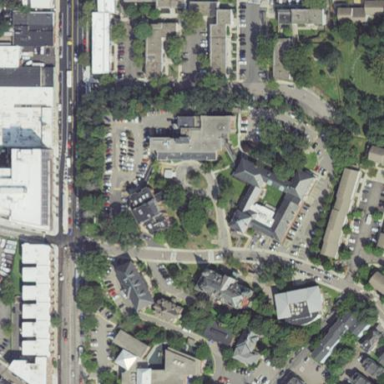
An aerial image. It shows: Clinic.